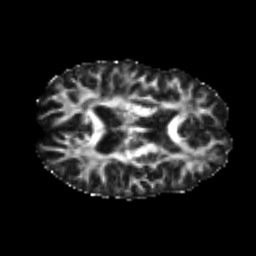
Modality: FA
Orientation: axial
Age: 26
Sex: male
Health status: healthy
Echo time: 0.074 s